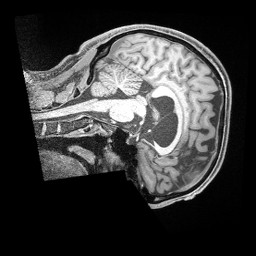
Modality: T1w
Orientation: sagittal
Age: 34
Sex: male
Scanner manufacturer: siemens
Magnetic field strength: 3 T
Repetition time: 2 s
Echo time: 0.00211 s